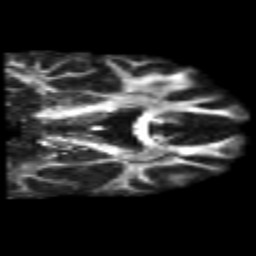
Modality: FA
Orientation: coronal
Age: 34
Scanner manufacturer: philips
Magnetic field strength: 3 T
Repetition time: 8.645 s
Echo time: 0.1268 s